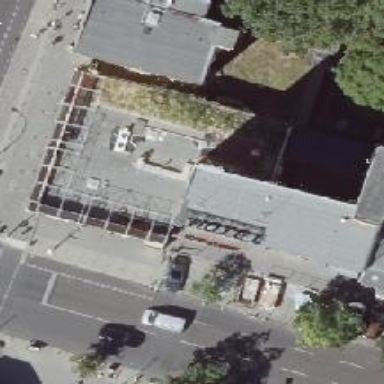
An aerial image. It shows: Hotel offering tourism services.